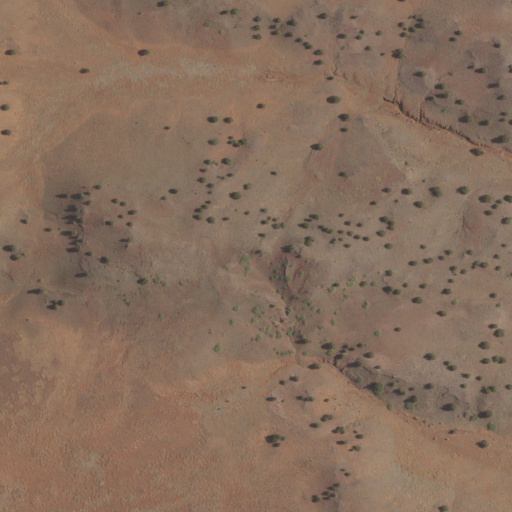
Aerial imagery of mountain in New Mexico named Rolling Mounds containing shrub and grassland